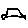
Label: car